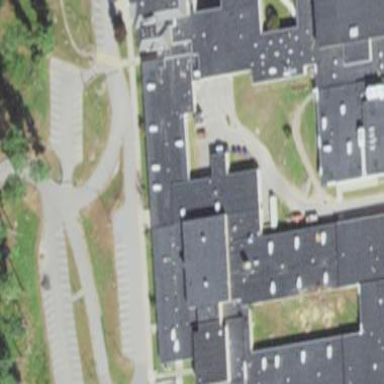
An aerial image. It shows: School.